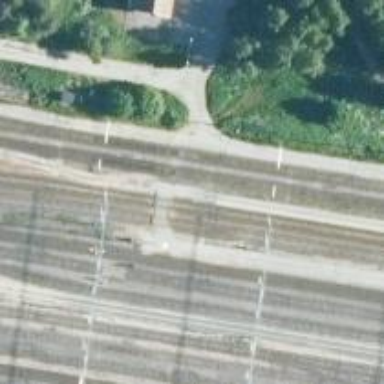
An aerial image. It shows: Rail siding with electrified contact lines for trains.